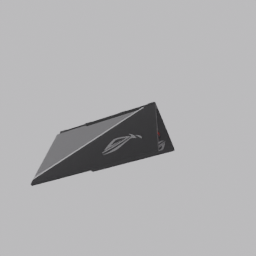
Label: electronics